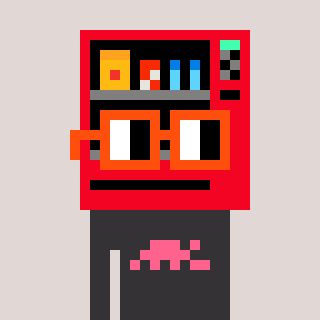
a pixel art character with square orange glasses, a vending machine-shaped head and a grayscale-colored body on a warm background